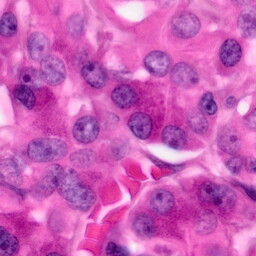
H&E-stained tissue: Pancreatic